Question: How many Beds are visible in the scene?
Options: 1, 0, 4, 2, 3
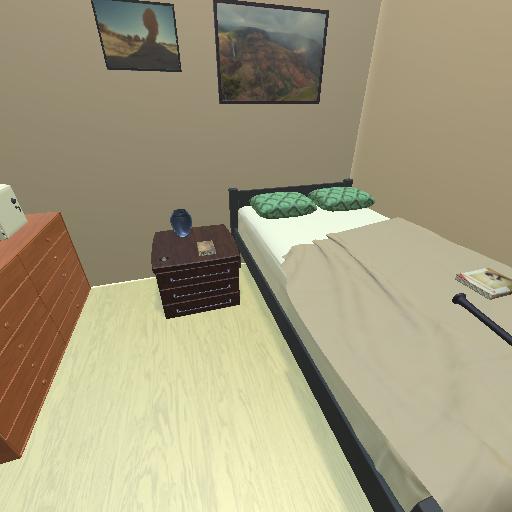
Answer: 1